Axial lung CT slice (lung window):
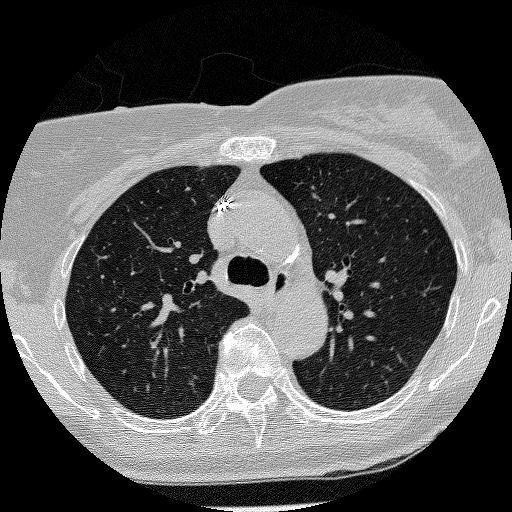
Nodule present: no